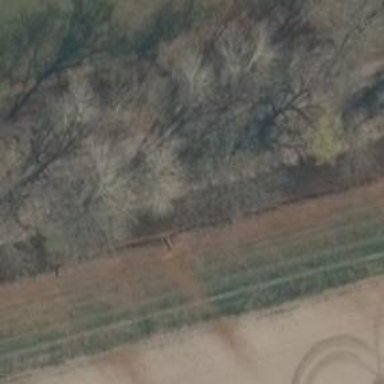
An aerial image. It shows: Dirt track road with grade3 tracktype.